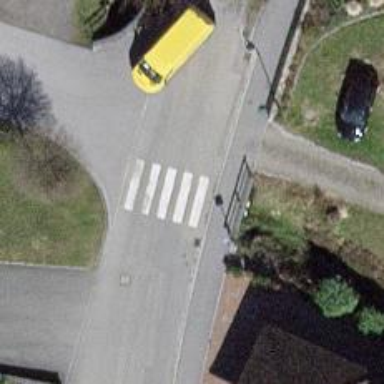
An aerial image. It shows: Zebra crossing with white markings.